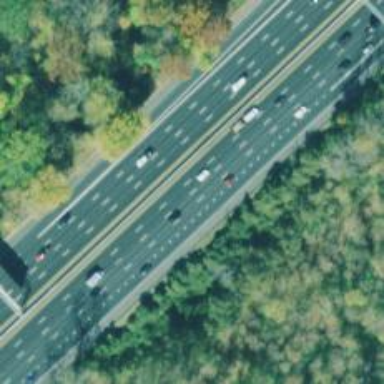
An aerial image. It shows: View of motorway.